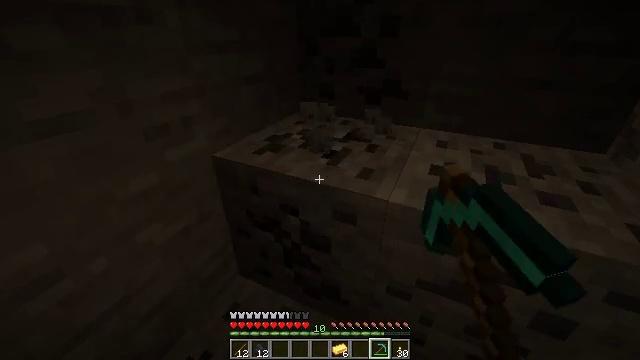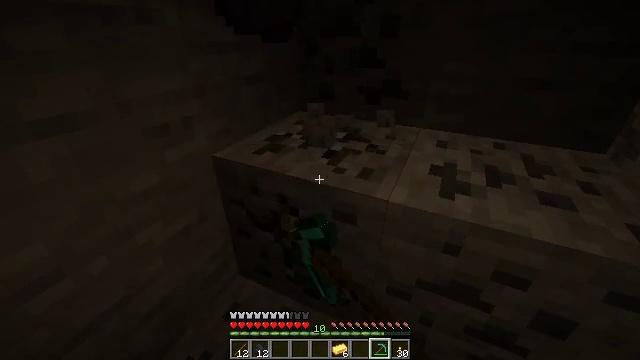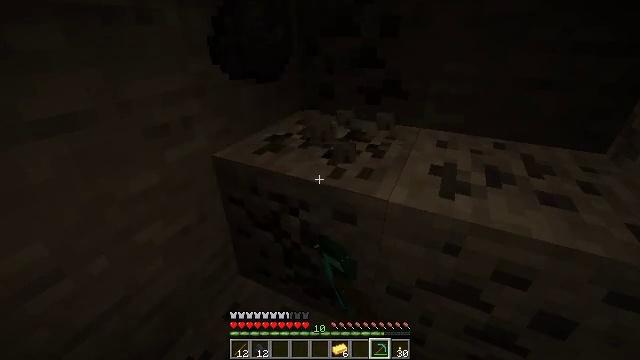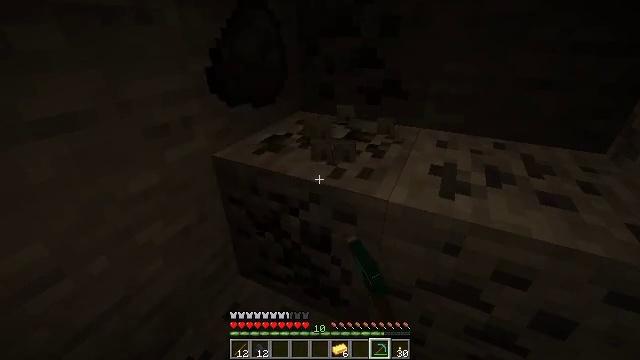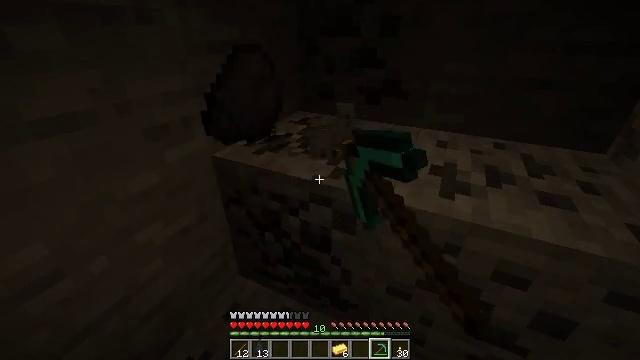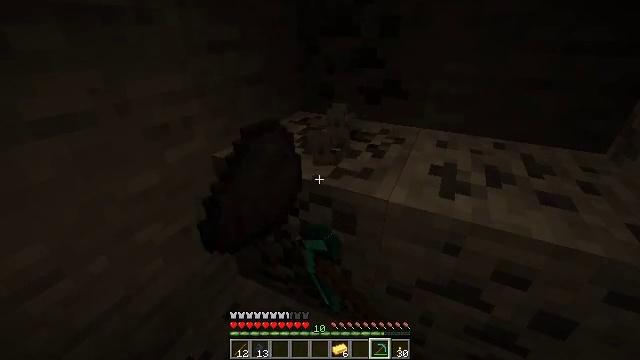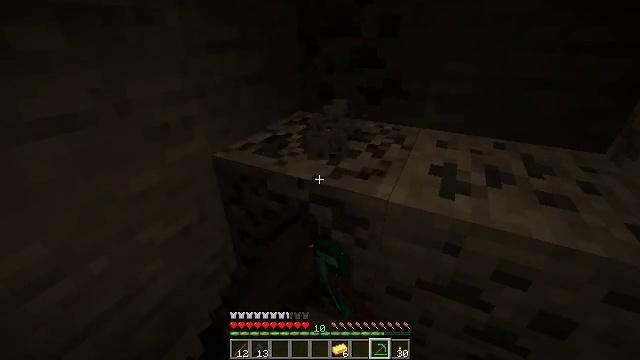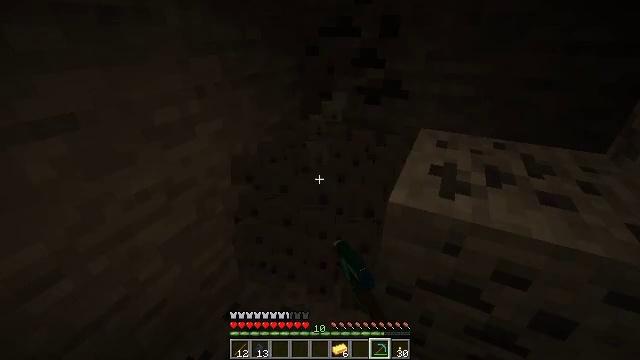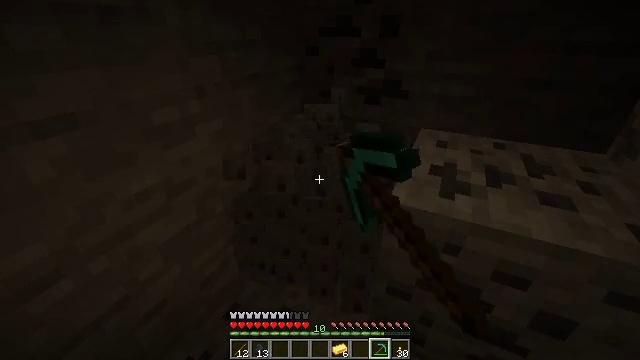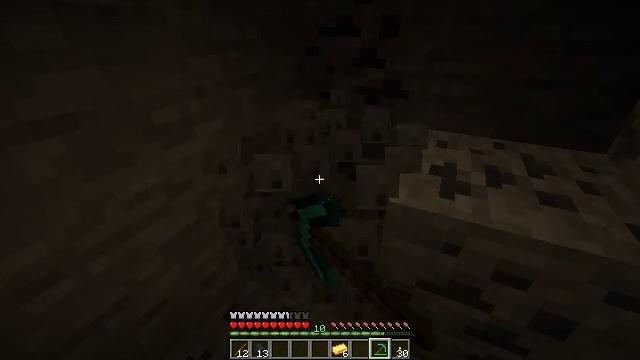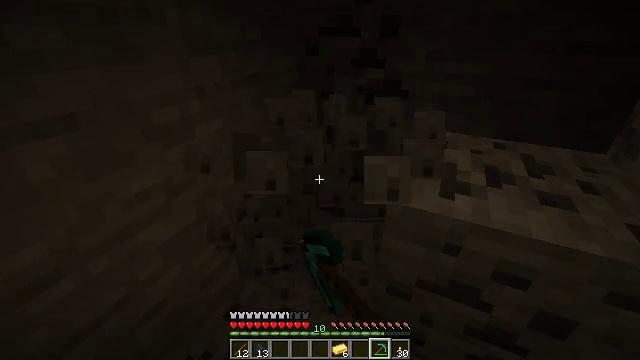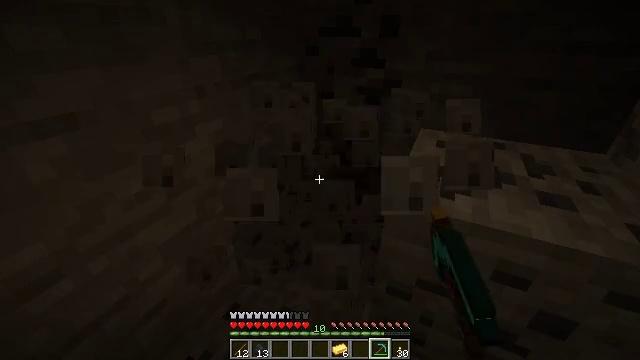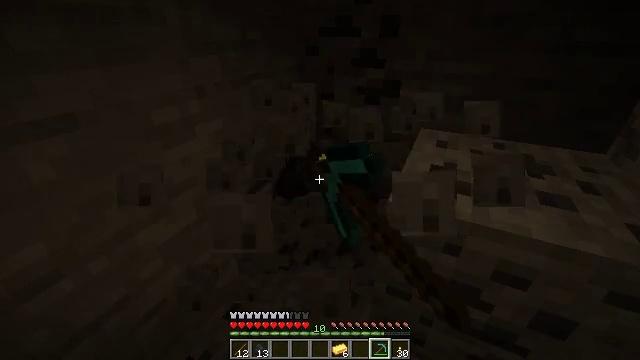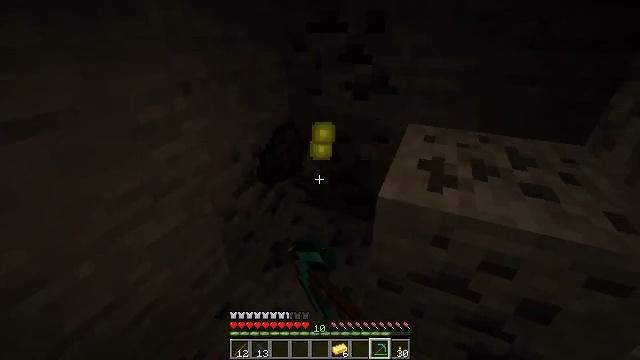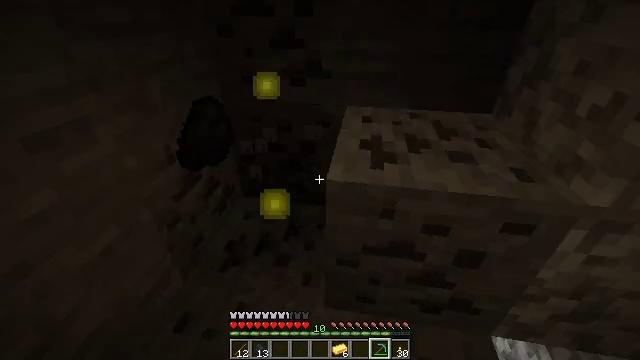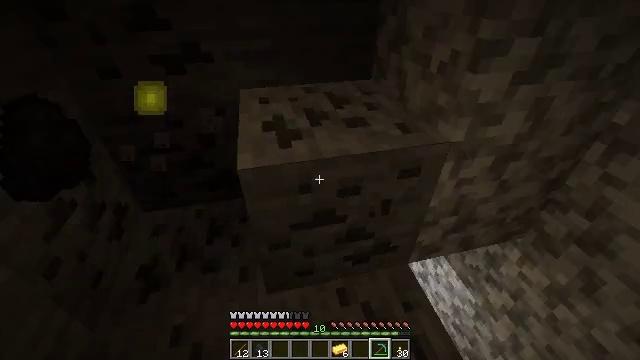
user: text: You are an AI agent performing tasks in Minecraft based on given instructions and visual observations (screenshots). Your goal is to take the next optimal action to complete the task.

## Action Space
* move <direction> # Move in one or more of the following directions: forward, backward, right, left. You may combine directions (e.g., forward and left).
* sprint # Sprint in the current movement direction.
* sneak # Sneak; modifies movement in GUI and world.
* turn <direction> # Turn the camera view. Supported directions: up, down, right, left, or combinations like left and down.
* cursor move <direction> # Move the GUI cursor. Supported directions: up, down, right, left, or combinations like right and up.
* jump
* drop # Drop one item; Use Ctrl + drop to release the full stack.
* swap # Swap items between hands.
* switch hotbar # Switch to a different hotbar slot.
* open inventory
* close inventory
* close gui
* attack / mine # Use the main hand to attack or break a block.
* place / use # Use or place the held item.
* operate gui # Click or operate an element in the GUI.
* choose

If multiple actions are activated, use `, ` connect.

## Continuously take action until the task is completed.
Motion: motion action
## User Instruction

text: Break the coal ore to collect coal.
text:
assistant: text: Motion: attack / mine
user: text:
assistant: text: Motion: attack / mine
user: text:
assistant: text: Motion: attack / mine
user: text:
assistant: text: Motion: attack / mine
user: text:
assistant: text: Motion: attack / mine
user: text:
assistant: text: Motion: attack / mine
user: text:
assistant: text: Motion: attack / mine
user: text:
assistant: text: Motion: attack / mine
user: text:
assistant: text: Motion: attack / mine
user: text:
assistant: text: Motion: attack / mine
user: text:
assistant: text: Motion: attack / mine
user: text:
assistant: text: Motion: attack / mine
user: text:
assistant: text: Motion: turn right, attack / mine
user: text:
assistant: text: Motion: turn right and down, attack / mine
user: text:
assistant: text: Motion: turn right and down, attack / mine
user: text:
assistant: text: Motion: turn right and down, attack / mine
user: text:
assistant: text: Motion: turn right, attack / mine
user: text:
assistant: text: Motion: attack / mine
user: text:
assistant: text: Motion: attack / mine
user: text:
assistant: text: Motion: attack / mine
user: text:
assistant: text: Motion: attack / mine
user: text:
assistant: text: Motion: turn left, attack / mine
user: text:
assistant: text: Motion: turn left, attack / mine
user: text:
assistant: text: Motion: turn left, attack / mine
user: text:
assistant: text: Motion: turn left, attack / mine
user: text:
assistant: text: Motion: turn left, attack / mine
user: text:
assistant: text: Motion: turn left, attack / mine
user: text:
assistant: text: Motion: turn left and up, attack / mine
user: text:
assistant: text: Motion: turn left, attack / mine
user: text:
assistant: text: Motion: turn left and up, attack / mine